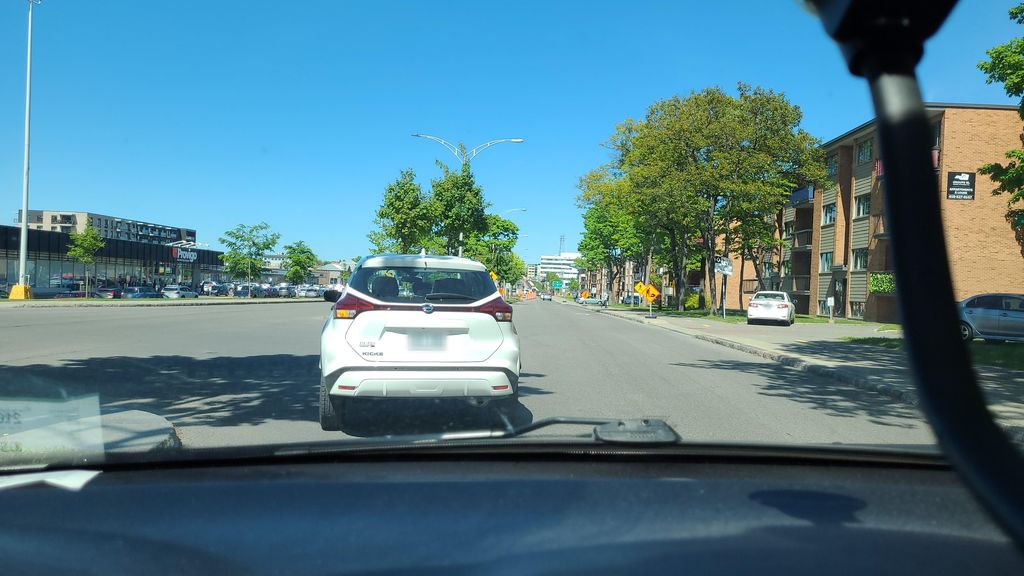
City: quebec_city